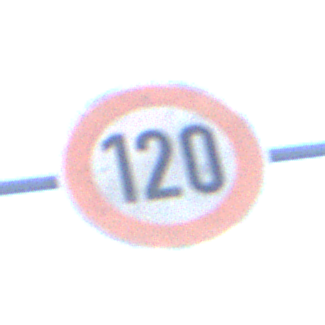
Verkehrszeichen: Geschwindigkeit120
Umgebung: Outdoor, Urban
Tageszeit: SunriseSunset
Wetter: Clear
Licht: Natural
Jahreszeit: NotSpecified
Kontrast: MediumContrast